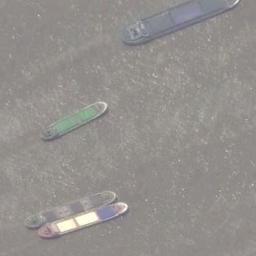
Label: ship